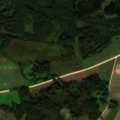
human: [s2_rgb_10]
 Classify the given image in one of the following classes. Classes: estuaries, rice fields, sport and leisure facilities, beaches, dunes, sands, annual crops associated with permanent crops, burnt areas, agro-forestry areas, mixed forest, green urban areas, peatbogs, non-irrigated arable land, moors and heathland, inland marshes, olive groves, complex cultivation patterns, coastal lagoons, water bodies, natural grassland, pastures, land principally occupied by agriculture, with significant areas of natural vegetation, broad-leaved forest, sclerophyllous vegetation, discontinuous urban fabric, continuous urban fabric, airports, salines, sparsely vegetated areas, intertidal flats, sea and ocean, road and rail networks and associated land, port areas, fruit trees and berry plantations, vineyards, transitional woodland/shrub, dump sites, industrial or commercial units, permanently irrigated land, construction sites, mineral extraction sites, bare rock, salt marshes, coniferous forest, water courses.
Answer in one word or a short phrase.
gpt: non-irrigated arable land, land principally occupied by agriculture, with significant areas of natural vegetation, broad-leaved forest, mixed forest, transitional woodland/shrub